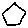
Label: hexagon